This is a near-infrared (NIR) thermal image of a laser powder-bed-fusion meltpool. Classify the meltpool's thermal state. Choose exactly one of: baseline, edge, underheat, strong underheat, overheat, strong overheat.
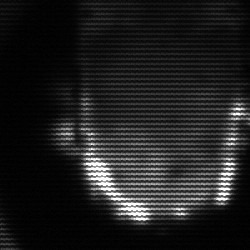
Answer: baseline